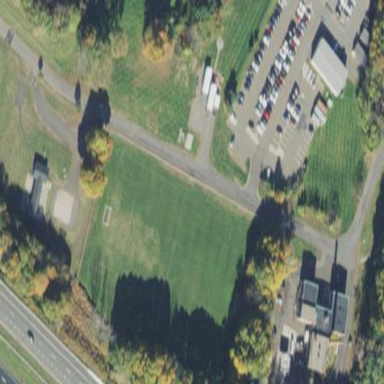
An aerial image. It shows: Soccer pitch for leisure land activities.